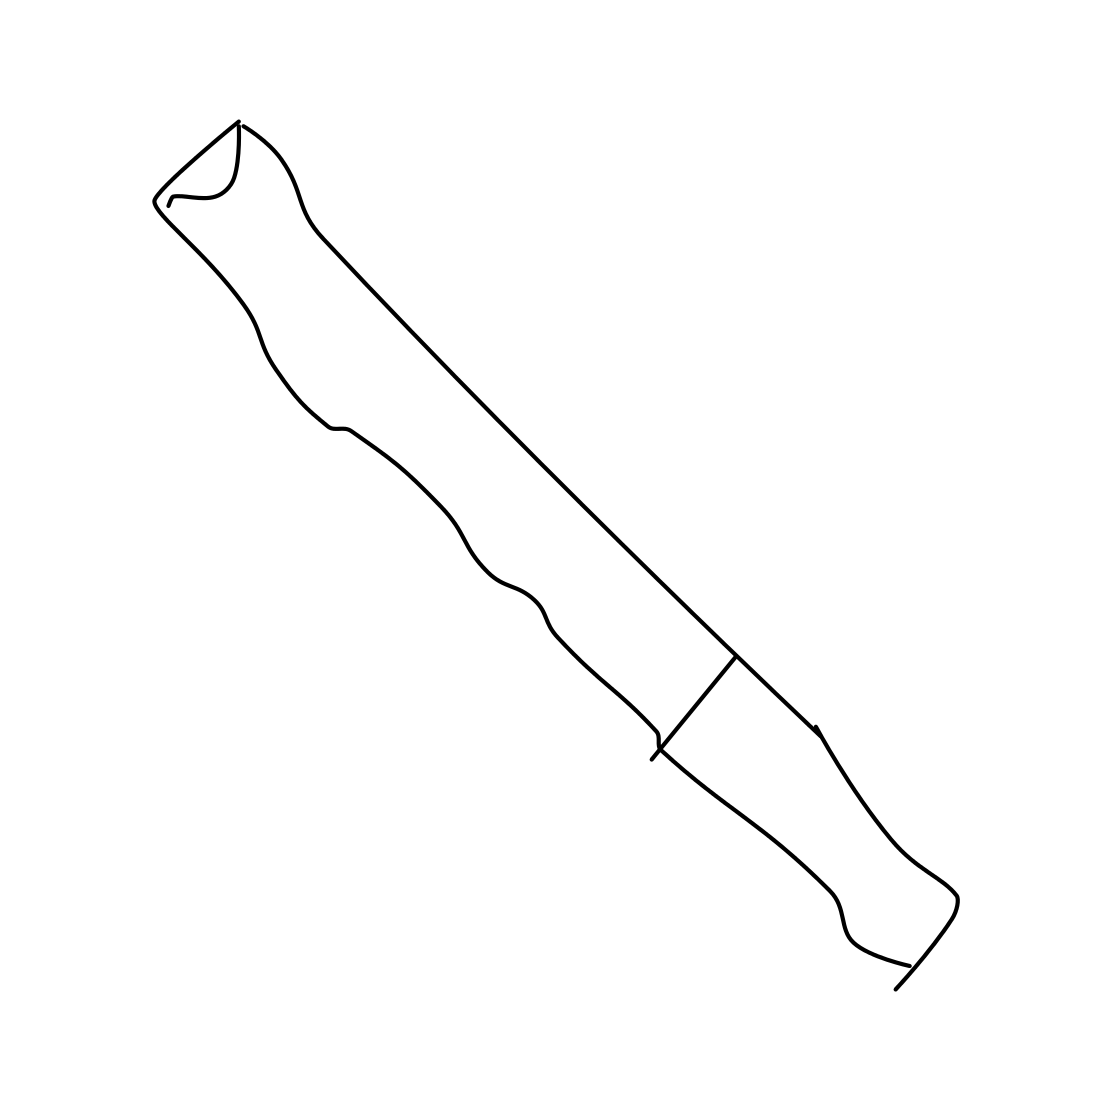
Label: cigarette